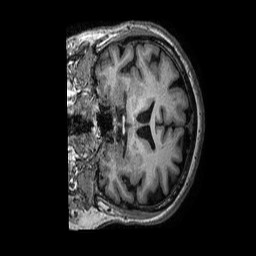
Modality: T1w
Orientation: coronal
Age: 77
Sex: male
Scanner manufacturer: philips
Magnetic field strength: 3 T
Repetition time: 0.006638 s
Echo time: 0.002971 s